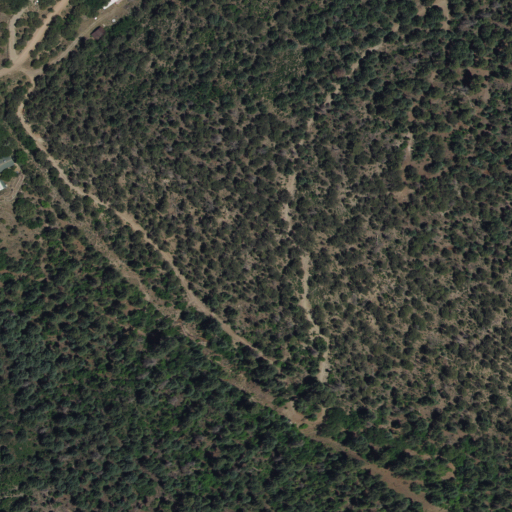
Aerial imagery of valley in New Mexico named Devils Canyon containing evergreen forest and open development